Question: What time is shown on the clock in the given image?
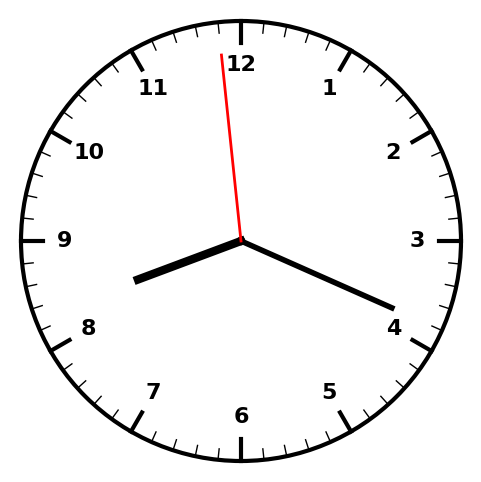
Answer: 08:18:59